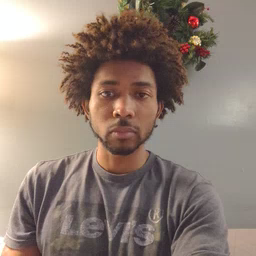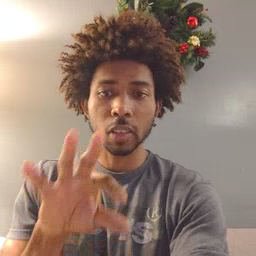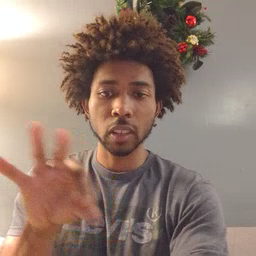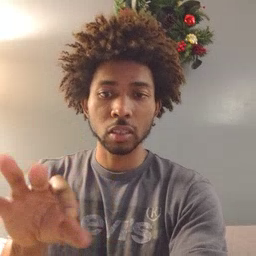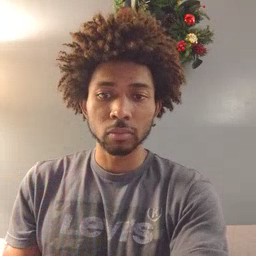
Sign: frenchfries